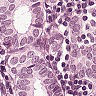
Metastatic tissue present: yes